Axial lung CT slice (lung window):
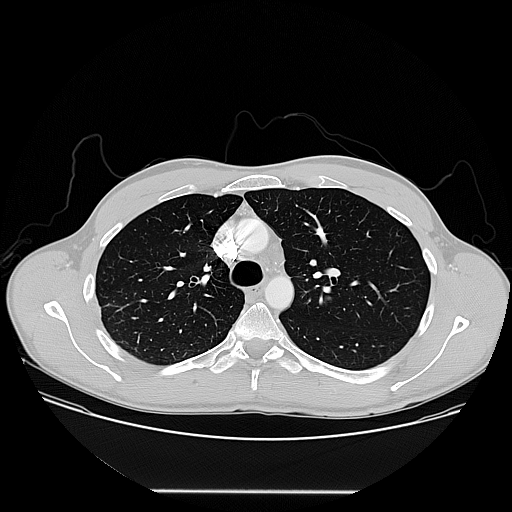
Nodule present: yes
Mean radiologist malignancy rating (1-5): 3.25